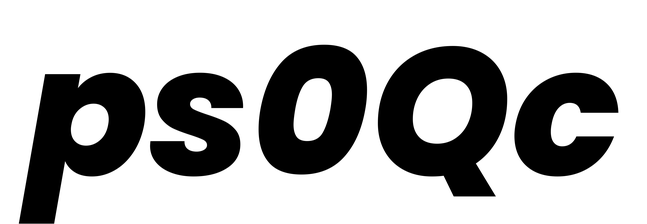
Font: Poppins-ExtraBoldItalic